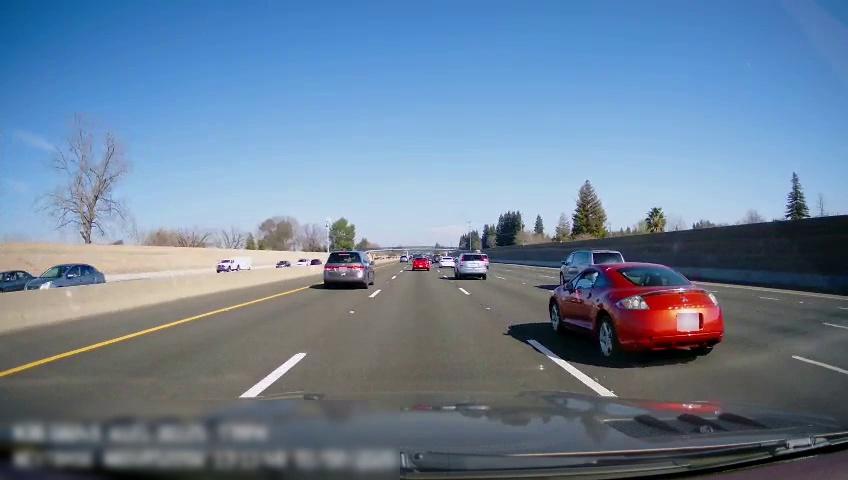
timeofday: Day
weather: Sunny
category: Drivable Space
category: Vehicles | Car
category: Vehicles | Car
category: Vehicles | Truck
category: Vehicles | Car
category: Vehicles | Car
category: Vehicles | Car
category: Vehicles | Car
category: Vehicles | Car
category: Vehicles | SUV
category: Vehicles | SUV
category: Vehicles | Van
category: Vehicles | Car
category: Vehicles | SUV
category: Vehicles | SUV
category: Vehicles | Car
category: Lanes | Alternate Lane
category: Lanes | Current Lane
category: Lanes | Current Lane
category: Lanes | Alternate Lane
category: Lanes | Alternate Lane
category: Lanes | Alternate Lane
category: Lanes | Alternate Lane